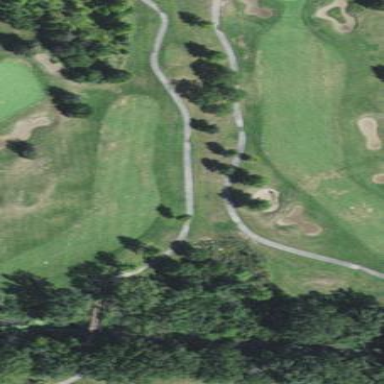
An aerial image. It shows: Well-maintained grassy area designated as golf fairway. It is part of golf sport facility.